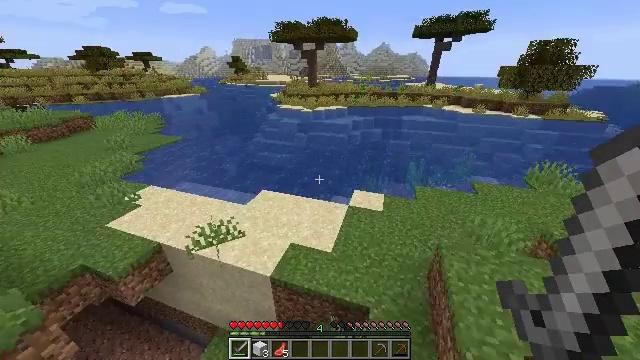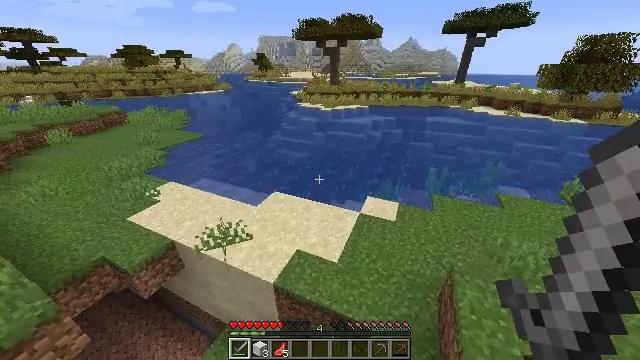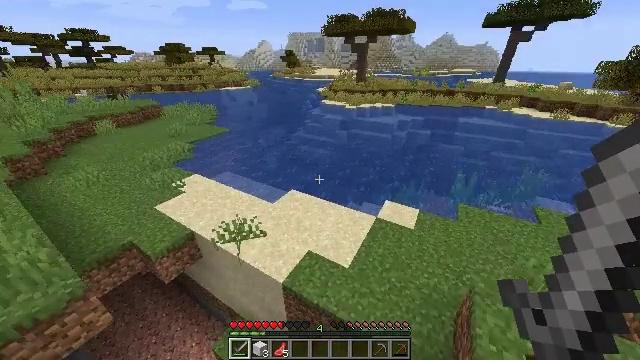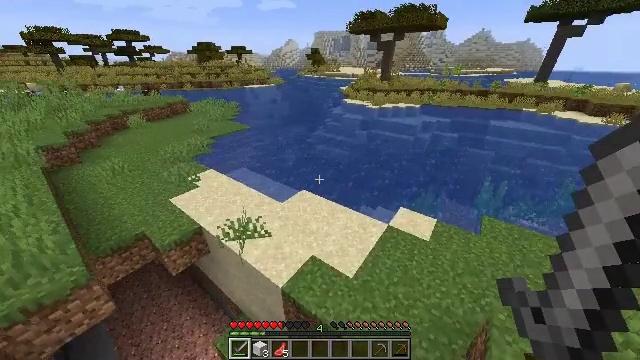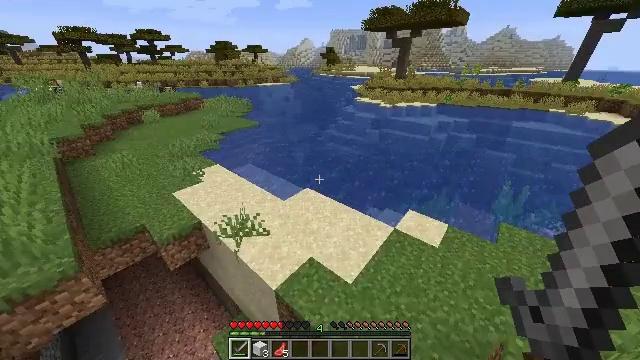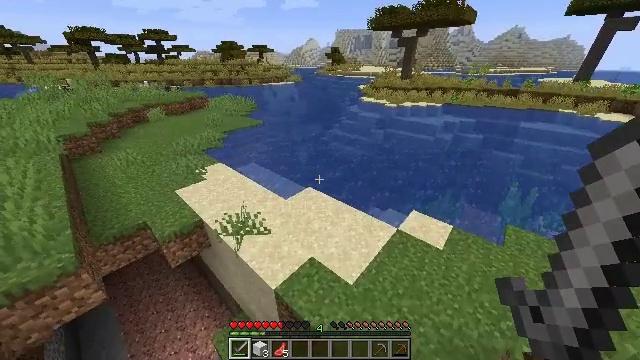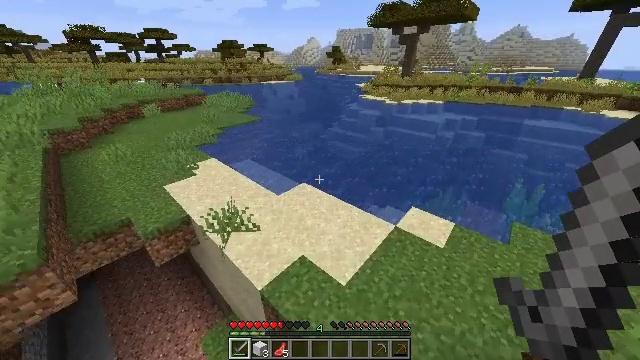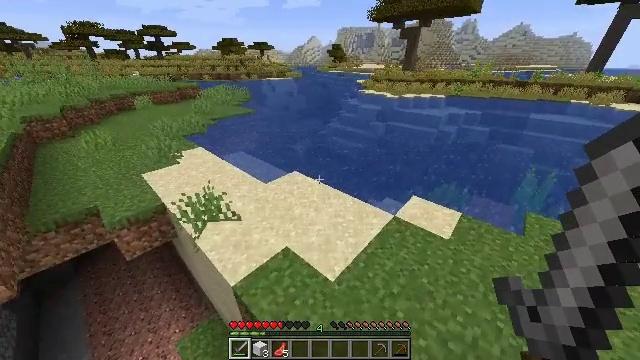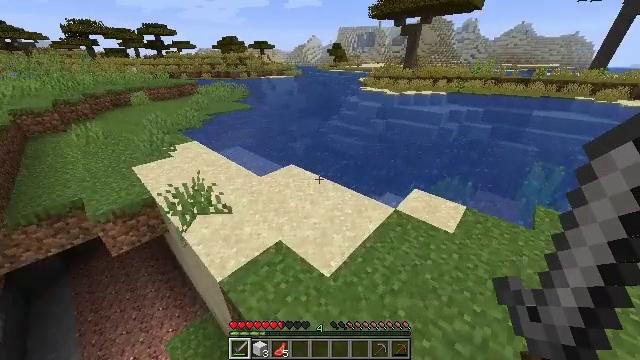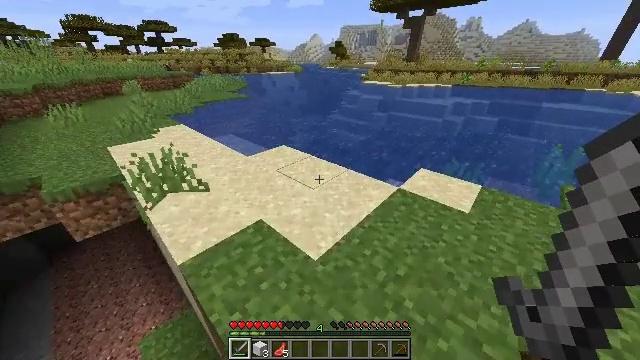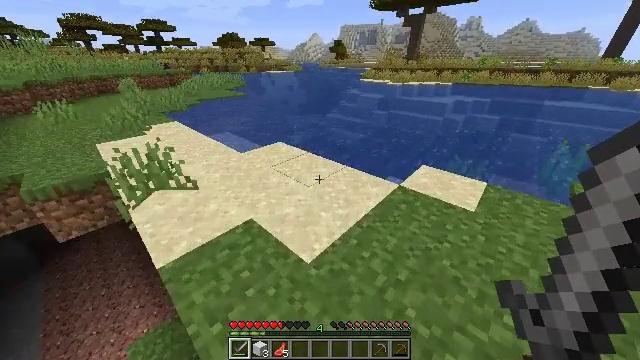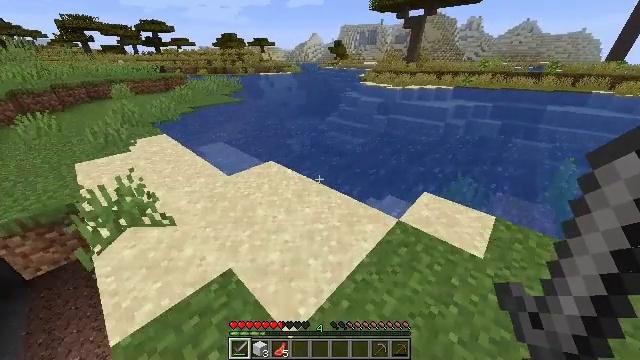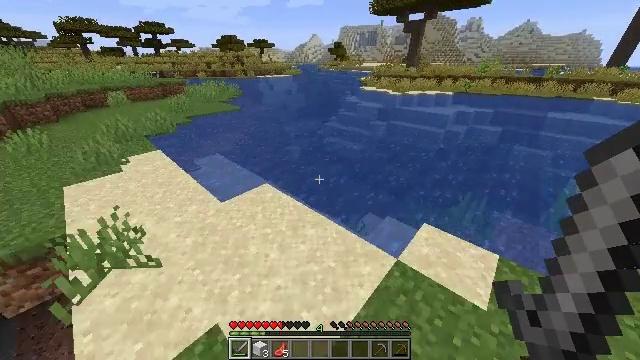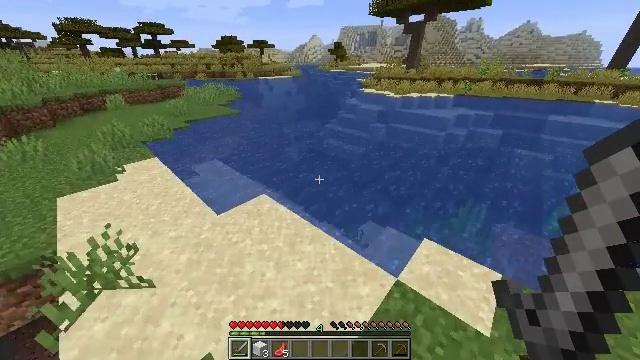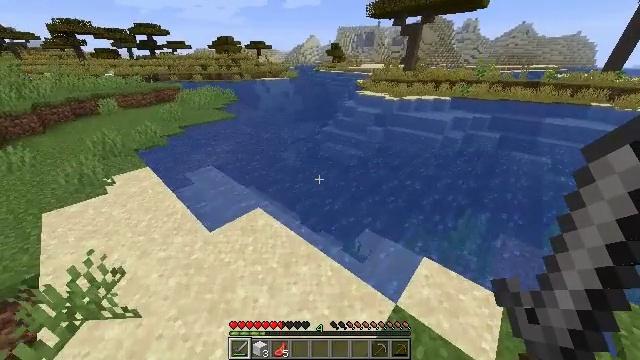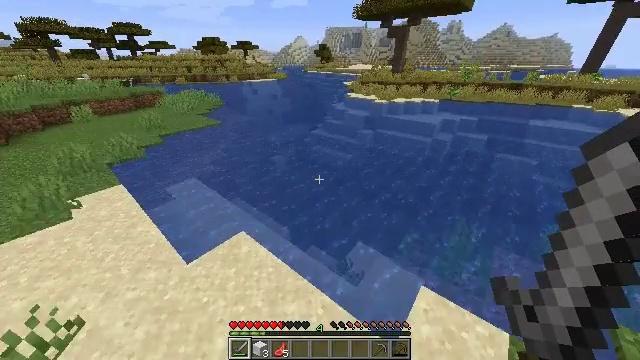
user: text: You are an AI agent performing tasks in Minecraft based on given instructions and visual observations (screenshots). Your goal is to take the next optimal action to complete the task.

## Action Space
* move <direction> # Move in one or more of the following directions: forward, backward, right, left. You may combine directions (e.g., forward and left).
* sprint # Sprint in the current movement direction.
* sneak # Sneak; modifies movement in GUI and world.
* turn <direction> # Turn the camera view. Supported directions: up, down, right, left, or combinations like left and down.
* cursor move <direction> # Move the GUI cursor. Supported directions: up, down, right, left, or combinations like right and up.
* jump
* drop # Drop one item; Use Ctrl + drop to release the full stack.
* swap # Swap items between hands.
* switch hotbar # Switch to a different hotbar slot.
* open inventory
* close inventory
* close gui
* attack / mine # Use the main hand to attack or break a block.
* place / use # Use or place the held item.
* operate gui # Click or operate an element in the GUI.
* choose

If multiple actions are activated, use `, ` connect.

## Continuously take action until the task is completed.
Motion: motion action
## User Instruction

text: Heat cod in the furnace to get cooked cod.
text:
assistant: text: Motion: move forward and move right, turn left, jump
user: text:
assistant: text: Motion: move forward, turn left, jump
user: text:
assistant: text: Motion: move forward, turn left, jump
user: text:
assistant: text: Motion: move forward, turn left, jump
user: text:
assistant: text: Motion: move forward, turn left, jump
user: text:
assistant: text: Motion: move forward, jump
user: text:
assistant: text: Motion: move forward, jump
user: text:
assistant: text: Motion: move forward, jump
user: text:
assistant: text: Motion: move forward, jump
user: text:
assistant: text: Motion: move forward, jump
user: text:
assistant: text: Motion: move forward, jump
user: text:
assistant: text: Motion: move forward
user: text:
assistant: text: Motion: move forward
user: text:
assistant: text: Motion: move forward
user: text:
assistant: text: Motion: move forward, turn right
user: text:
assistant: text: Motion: move forward, turn right
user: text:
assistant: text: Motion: move forward, turn right
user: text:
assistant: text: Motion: move forward, turn right
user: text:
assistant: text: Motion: move forward, turn right
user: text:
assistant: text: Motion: move forward, turn right
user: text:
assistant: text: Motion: move forward
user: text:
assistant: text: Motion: move forward, jump
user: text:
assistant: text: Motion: move forward, jump
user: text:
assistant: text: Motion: move forward, jump
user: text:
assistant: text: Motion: move forward, jump
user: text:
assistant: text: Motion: move forward, jump
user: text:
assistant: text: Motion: move forward, jump
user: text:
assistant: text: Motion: move forward, jump
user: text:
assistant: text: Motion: move forward, jump
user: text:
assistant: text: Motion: move forward, turn right, jump